Question: During development I often end up with multiple live sessions. PyCharm gives me an option to close all debugger tabs (or all other tabs), but for each live session it brings up this dialog and I have to click on each one to disconnect. Is there a way to make PyCharm automatically disconnect and terminate all processes?

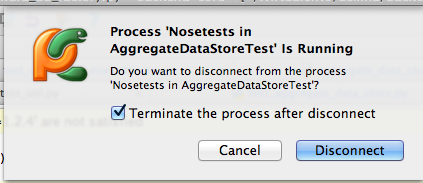
Answer: Maybe the best answer to the question is to not start all these sessions in the first place. If what you really want to do is kill the existing session when you start the debugger, set the "Single instance only" option in the Run/Debug Configurations dialog.

Then each time you click the debug icon (or Shift+F9) it will stop the current session and start a new one. Before I figured out what this did, I would end up with a number of sessions still running even though I was no longer interested in them.
The PyCharm help says the following, but in my experience, with this checked, restarting the debugger just kills off the current instance and starts a new one. This is useful when you don't want a bunch of old instances running, but it is critical when building a Django app and you don't want multiple instances trying to run at the same time.
'''
If this check box is selected, this run/debug configuration cannot be launched more
than once.
Every time a new run/debug configuration is launched, PyCharm checks the presence of
the other instances of the same run/debug configuration, and displays a confirmation
dialog box. If you click OK in the confirmation dialog box, the first instance of
the runner will be stopped, and the next one will take its place.
This make sense, when usage of certain resources can cause conflicts, or when
launching two run/debug configurations of the same type consumes too much of the CPU
and memory resources. If this check box is not selected, it is possible to launch as
many instances of the runner as required. So doing, each runner will start in its own
tab of the Run tool window.
'''